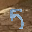
Label: 5